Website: bh-photo
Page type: address-validator
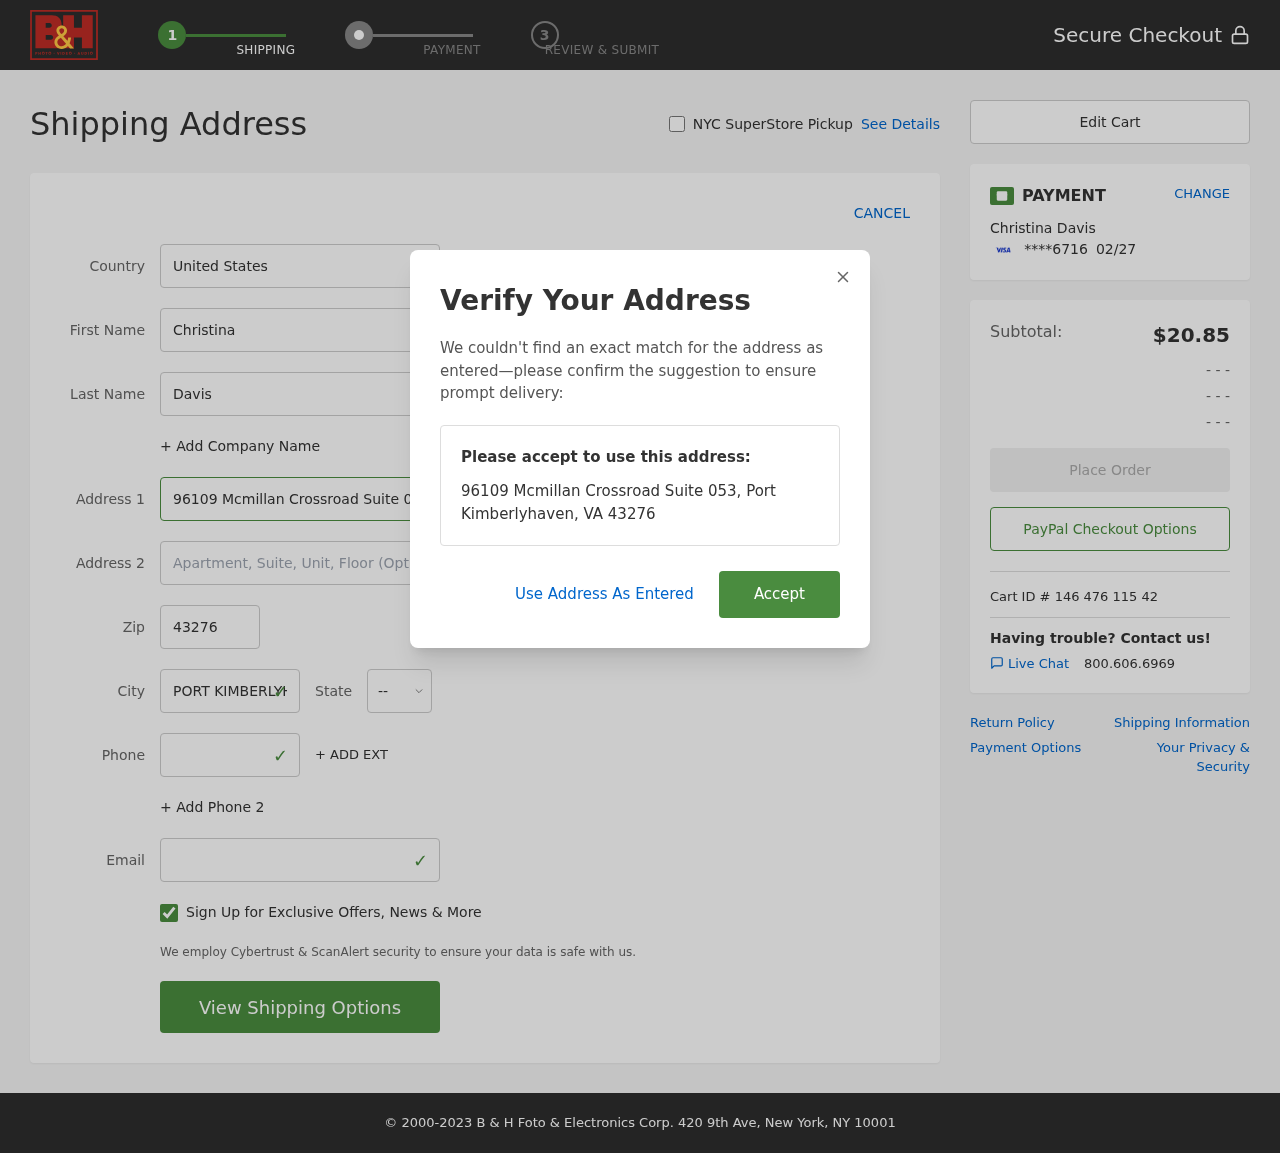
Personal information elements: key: PII_CARD_EXPIRY
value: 02/27
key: PII_CARD_LAST4
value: ****6716
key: PII_CITY
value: Port Kimberlyhaven
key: PII_COUNTRY
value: United States
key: PII_EMAIL
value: christina.davis@yahoo.com
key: PII_FIRSTNAME
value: Christina
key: PII_FULLNAME
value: Christina Davis
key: PII_LASTNAME
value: Davis
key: PII_PHONE
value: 7672087138
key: PII_POSTCODE
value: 43276
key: PII_STATE_ABBR
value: VA
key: PII_STREET
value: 96109 Mcmillan Crossroad Suite 053
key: PII_CITY_STATE_ZIP
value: Port Kimberlyhaven, VA 43276
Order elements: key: ORDER_SUBTOTAL
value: $20.85
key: ORDER_ID
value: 146 476 115 42